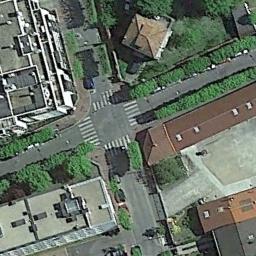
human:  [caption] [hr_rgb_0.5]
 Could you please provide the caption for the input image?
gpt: There are many houses with brown roofs and many trees around the intersection .

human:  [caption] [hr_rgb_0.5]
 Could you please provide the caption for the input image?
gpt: There are many buildings beside the intersection .

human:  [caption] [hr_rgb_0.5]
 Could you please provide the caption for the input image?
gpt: An intersection without cars located in a residential area with some green belts .

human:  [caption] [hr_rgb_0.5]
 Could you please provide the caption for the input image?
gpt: There is a green belt next to the intersection .

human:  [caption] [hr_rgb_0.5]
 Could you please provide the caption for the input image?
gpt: There are sone green belts and brown buildings beside the intersection .